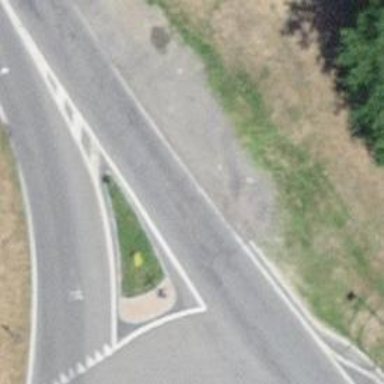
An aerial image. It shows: Primary highway with asphalt surface and sidewalks on both sides.